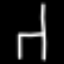
Label: chair